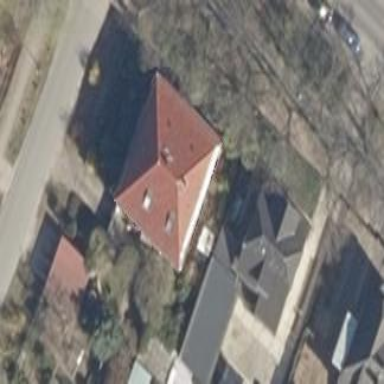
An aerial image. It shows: House with hipped roof.